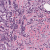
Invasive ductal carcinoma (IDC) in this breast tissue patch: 1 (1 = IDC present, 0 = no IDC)